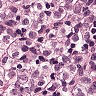
Metastatic tissue present: yes